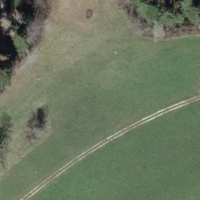
EUNIS habitat code: 24
Species observed at this site:
Arctium tomentosum
Cardamine pratensis